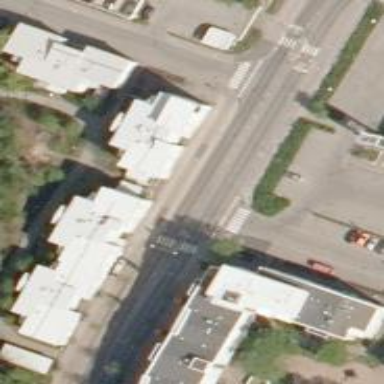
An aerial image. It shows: Crossing on asphalt cycleway.